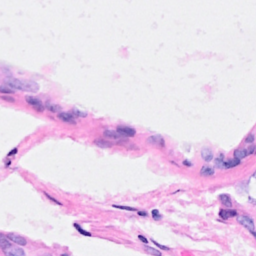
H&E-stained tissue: Breast